Field crop: maize
Growth stage: 1
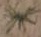
Species: salsola